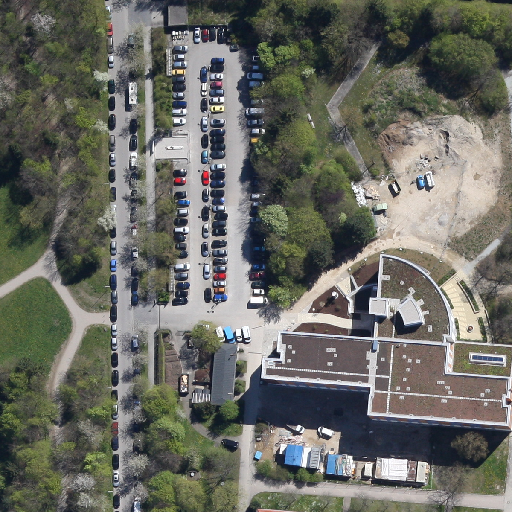
Referring expression: light-duty vehicle in the parking area